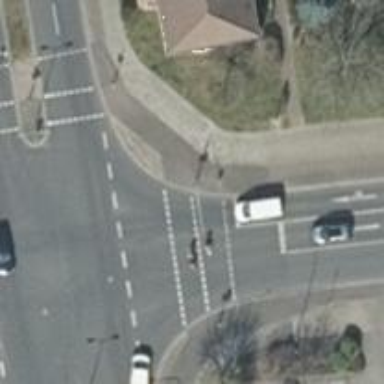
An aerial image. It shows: Road crossing with traffic signals.